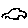
Label: car